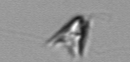
Label: Chrysochromulina_lanceolata